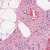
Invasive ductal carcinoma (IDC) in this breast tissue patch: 1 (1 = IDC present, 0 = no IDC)